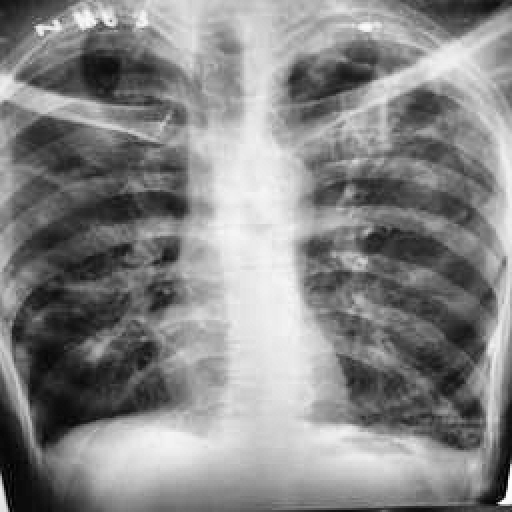
Finding: TUBERCULOSIS